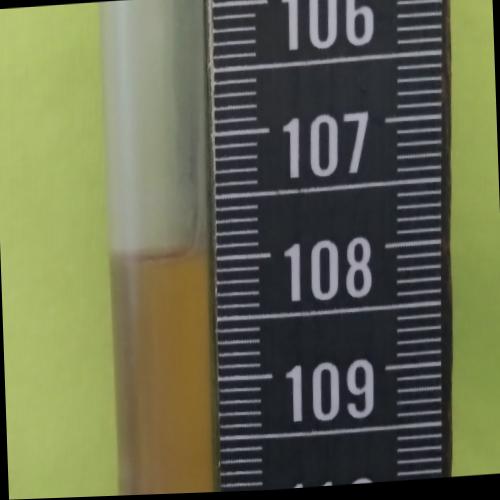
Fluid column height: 108.0 cm